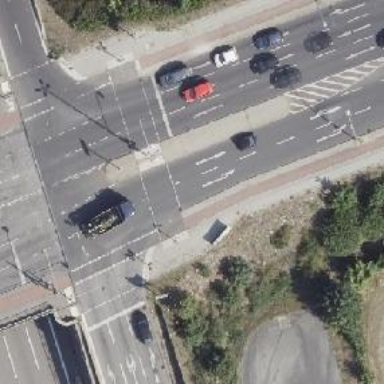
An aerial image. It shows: Secondary road with asphalt surface. It has lane markings and is dual carriageway.